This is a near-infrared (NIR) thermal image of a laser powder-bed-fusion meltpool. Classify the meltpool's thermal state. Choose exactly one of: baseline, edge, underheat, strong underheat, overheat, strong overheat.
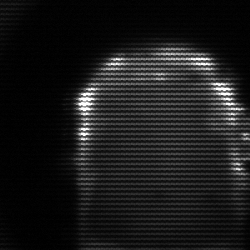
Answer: baseline